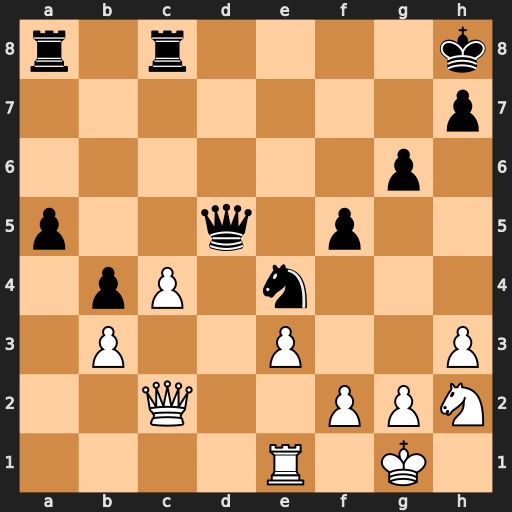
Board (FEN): r1r4k/7p/6p1/p2q1p2/1pP1n3/1P2P2P/2Q2PPN/4R1K1
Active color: w
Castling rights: -
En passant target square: -
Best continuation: Qb2+ Nc3 cxd5